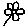
Label: flower